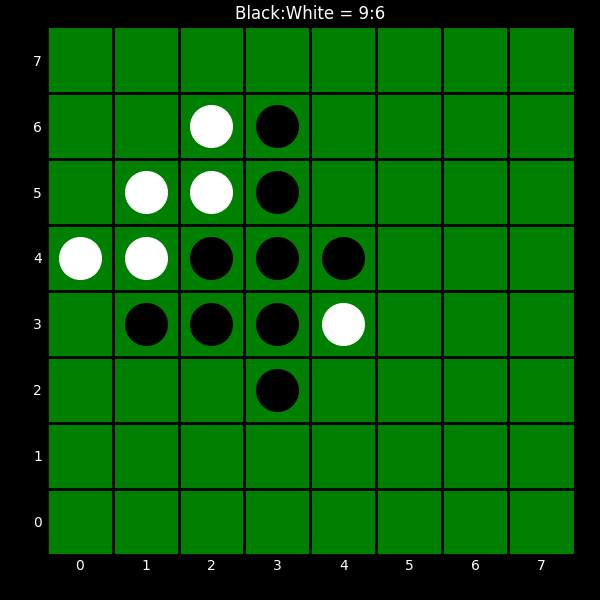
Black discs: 9
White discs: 6